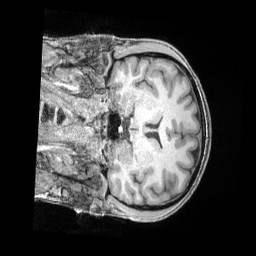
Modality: T1w
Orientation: coronal
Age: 35
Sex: male
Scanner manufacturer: siemens
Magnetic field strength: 3 T
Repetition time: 2 s
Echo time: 0.00211 s